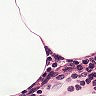
Metastatic tissue present: no